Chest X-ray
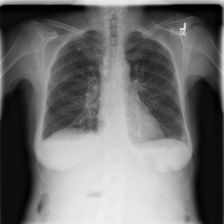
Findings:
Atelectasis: negative
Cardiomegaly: negative
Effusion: positive
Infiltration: negative
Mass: negative
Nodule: positive
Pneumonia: negative
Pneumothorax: negative
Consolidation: negative
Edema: negative
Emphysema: negative
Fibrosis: negative
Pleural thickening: negative
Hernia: negative